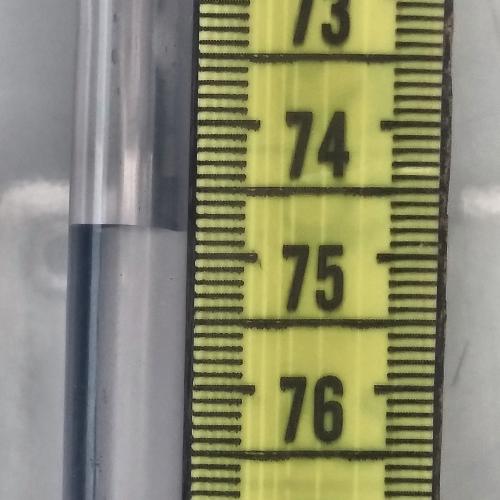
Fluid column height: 74.8 cm